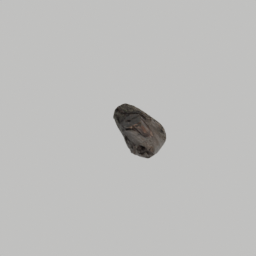
Label: nature